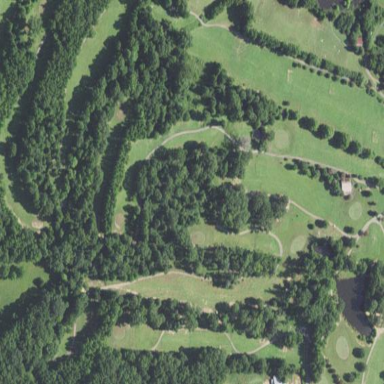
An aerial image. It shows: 18-hole golf course classified as leisure land.